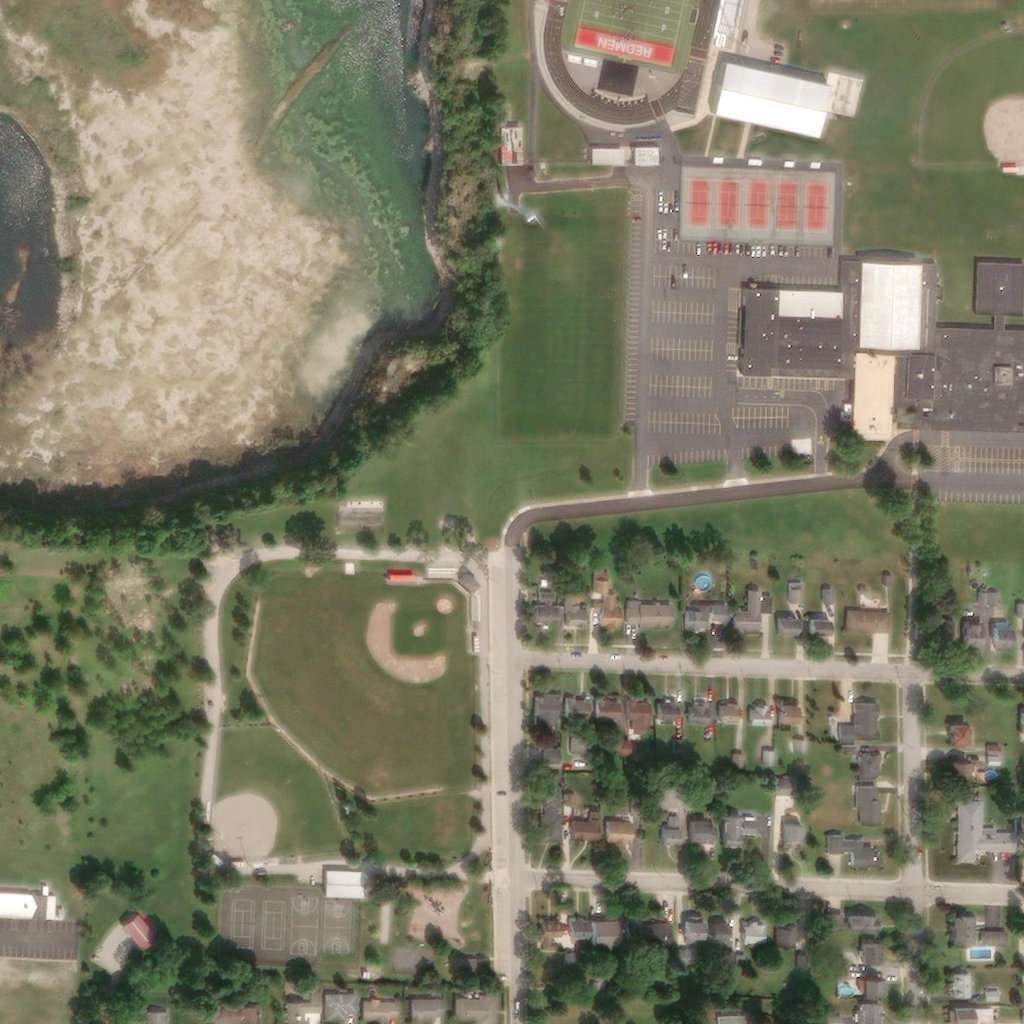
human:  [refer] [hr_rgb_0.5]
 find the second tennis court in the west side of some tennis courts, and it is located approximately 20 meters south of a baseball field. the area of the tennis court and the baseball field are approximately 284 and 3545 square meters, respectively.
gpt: <box>[[25, 87, 27, 92, 0]]</box>